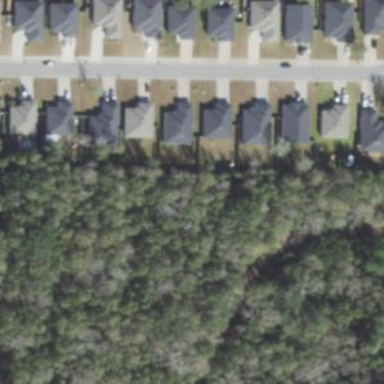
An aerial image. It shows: Residential area composed of single-family homes.